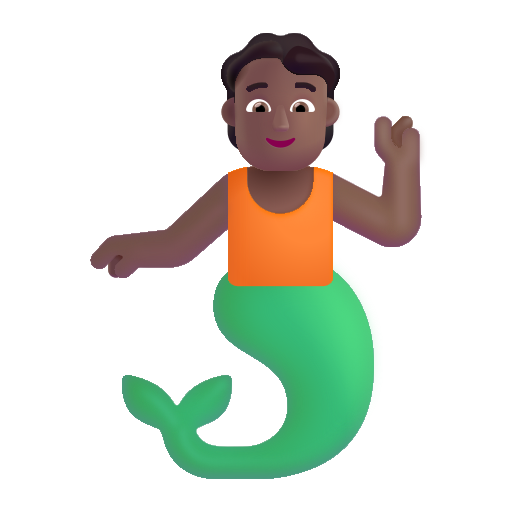
person merpeople color  dark